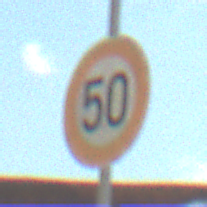
Verkehrszeichen: Geschwindigkeit50
Umgebung: Outdoor, Suburban
Tageszeit: Midday
Wetter: PartlyCloudy
Licht: Natural
Jahreszeit: NotSpecified
Kontrast: HighContrast